Question: I have a MovieClip holding an irregular shape such as this one:

I need to generate a random point on this shape.
I can use brute force by generating points within the bounding box and then hitTesting to see if they reside on the irregular shape. However, I'm sure there's a more efficient way to tackle this problem.
What is the most efficient way to generate a random point on an irregular shape?
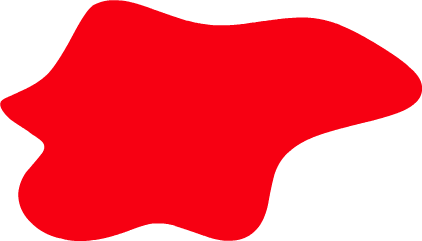
Answer: You mentioned hitTest, but I assume you meant <URL>.
If so, a function go get the random points you mention, would look a bit like this:
'''
function getRandomPointsInClip(target:MovieClip,numPoints:int):Vector.<Point>{
var points:Vector.<Point> = new Vector.<Point>(numPoints,true);
var width:Number = target.width,height:Number = target.height;
for(var i:int = 0; i < numPoints ; i++){
var point:Point = new Point(target.x+Math.random() * width,target.y+Math.random() * height);
if(target.hitTestPoint(point.x,point.y,true)) points[i] = point;//is the random coord inside ?
else i = i-1;//nope, go back one step - > retry above until it is inside
}
return points;
}
'''
The other I hinted at in my comment involves looping through non transparent pixels in a bitmap data of your object. This method would insure you don't have many duplicates, as opposed to the previous method, but it also means, you have less control over the number of points created and there's extra memory used for creating the bitmap. Still, for documentation purposes, here is the function:
'''
function getGridPointsInClip(target:MovieClip,res:int,offset:Number = 3):Vector.<Point>{
var points:Vector.<Point> = new Vector.<Point>();
var x:int,y:int,alpha:int,w:int = int(target.width),h:int = int(target.height);
var bmd:BitmapData = new BitmapData(w,h,true,0x00FFFFFF);bmd.draw(target);
var pixels:Vector.<uint> = bmd.getVector(bmd.rect),numPixels:int = w*h;
for(var i:int = 0; i < numPixels; i+=res) {
x = i%bmd.width;
y = int(i/bmd.width);
alpha = pixels[i] >>> 24;
if(alpha > 0) points.push(new Point(x+random(-offset,offset),y+random(-offset,offset)));
}
return points;
}
function random(from:Number,to:Number):Number {
if (from >= to) return from;
var diff:Number = to - from;
return (Math.random()*diff) + from;
}
'''
And here'a very basic test:
'''
var pts:Vector.<Point> = getRandomPointsInClip(mc,300);
//var pts:Vector.<Point> = getGridPointsInClip(mc,100,4);
for(var i:int = 0 ; i < pts.length; i++) drawCircle(pts[i].x,pts[i].y,3,0x009900);
function getRandomPointsInClip(target:MovieClip,numPoints:int):Vector.<Point>{
var points:Vector.<Point> = new Vector.<Point>(numPoints,true);
var width:Number = target.width,height:Number = target.height;
for(var i:int = 0; i < numPoints ; i++){
var point:Point = new Point(target.x+Math.random() * width,target.y+Math.random() * height);
if(target.hitTestPoint(point.x,point.y,true)) points[i] = point;//is the random coord inside ?
else i = i-1;//nope, go back one step - > retry above until it is inside
}
return points;
}
function getGridPointsInClip(target:MovieClip,res:int,offset:Number = 3):Vector.<Point>{
var points:Vector.<Point> = new Vector.<Point>();
var x:int,y:int,alpha:int,w:int = int(target.width),h:int = int(target.height);
var bmd:BitmapData = new BitmapData(w,h,true,0x00FFFFFF);bmd.draw(target);
var pixels:Vector.<uint> = bmd.getVector(bmd.rect),numPixels:int = w*h;
for(var i:int = 0; i < numPixels; i+=res) {
x = i%bmd.width;
y = int(i/bmd.width);
alpha = pixels[i] >>> 24;
if(alpha > 0) points.push(new Point(x+random(-offset,offset),y+random(-offset,offset)));
}
return points;
}
function random(from:Number,to:Number):Number {
if (from >= to) return from;
var diff:Number = to - from;
return (Math.random()*diff) + from;
}
function drawCircle(x:Number,y:Number,radius:Number,color:uint):void{
graphics.lineStyle(1,color);
graphics.drawCircle(x-radius,y-radius,radius);
}
'''
HTH